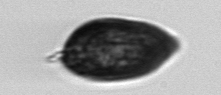
Label: Prorocentrum_micans